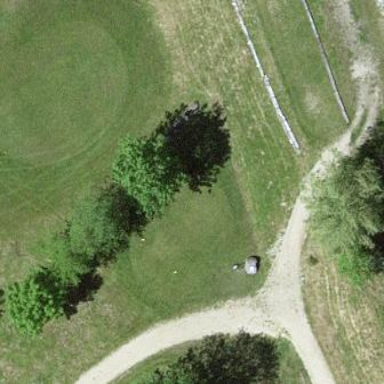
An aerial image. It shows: Golf tee on grass surface.